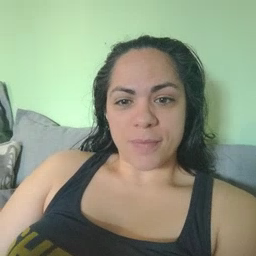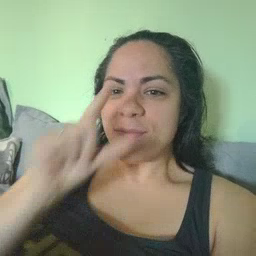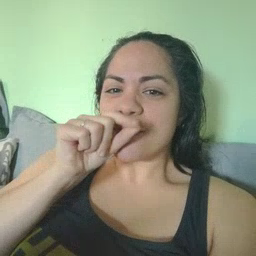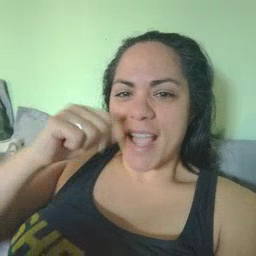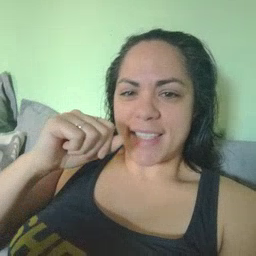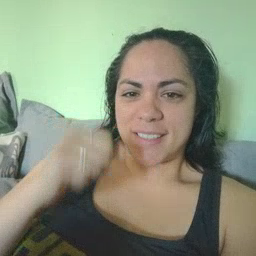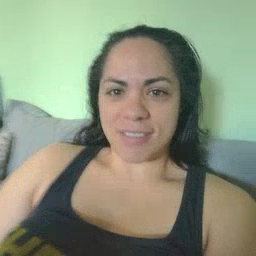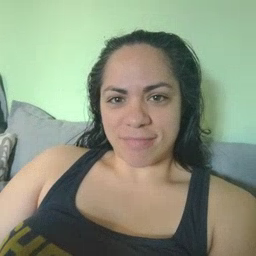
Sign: hen